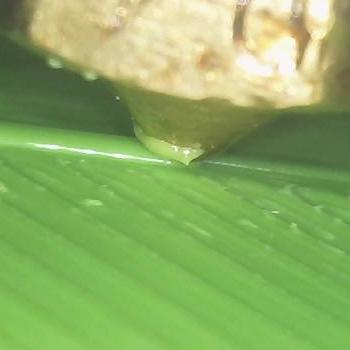
Flow rate: 200%